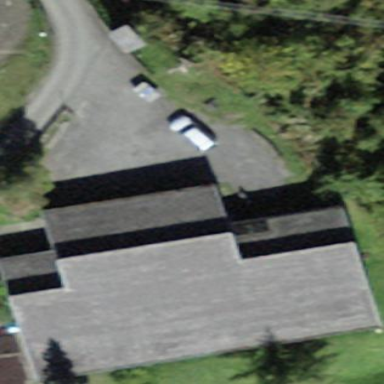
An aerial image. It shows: School building or complex.